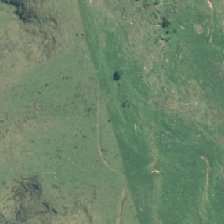
Land cover: high_producing_grassland